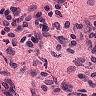
Metastatic tissue present: no